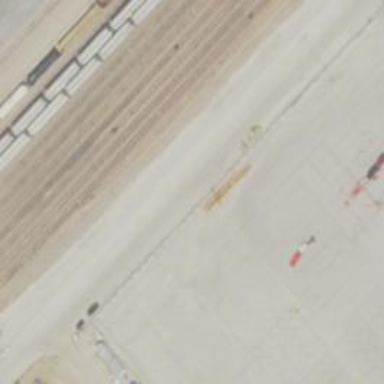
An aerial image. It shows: Railway yard in service.